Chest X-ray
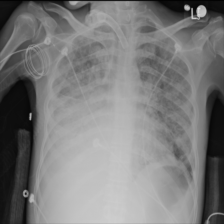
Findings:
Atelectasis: negative
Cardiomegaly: negative
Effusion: negative
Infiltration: negative
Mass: negative
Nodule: negative
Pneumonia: negative
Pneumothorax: negative
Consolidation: negative
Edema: negative
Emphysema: negative
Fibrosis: negative
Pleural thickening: negative
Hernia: negative